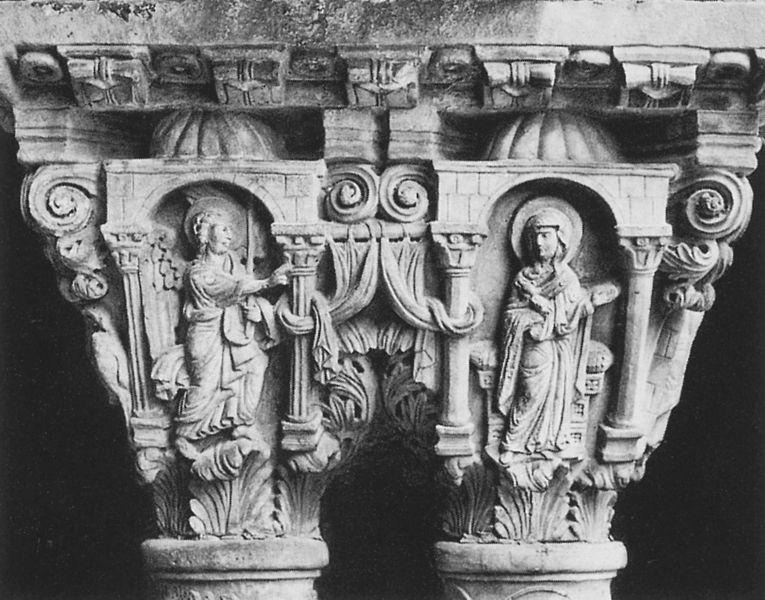
Titel: Kreuzgang
Standort: Monreale, Dom (EU - I - Sizilien)
Schlagwörter: mann, menschen, frau, grau, männer, schwarz, säule, säulen, ornament, stein, mantel, locken, doppelsäule, skulptur, bogen, kopftuch, detail, bildhauerei, foto, schwarzweiss, gravierung, kapitell, heiligenschein, statuen, nimbus, sandstein, mittelalter, blattwerk, heilig, maria, verzierungen, verkündigung, akanthus, palmetten, gabriel, doppelkapitell